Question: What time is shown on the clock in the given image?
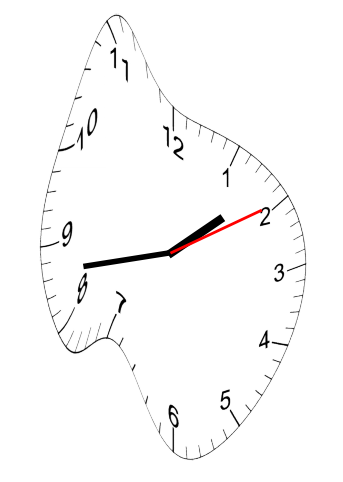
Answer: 01:43:10